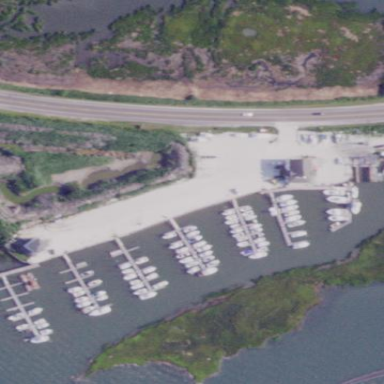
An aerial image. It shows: Marina on leisure land.